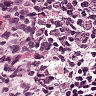
Metastatic tissue present: no